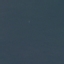
Land use / land cover class: SeaLake